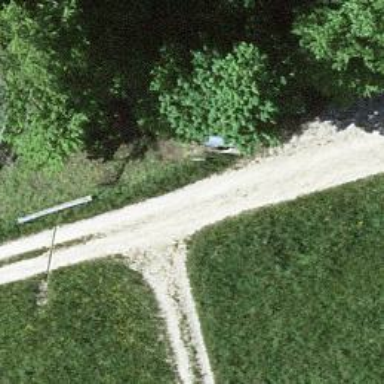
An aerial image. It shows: Gravel track with grade3 tracktype.